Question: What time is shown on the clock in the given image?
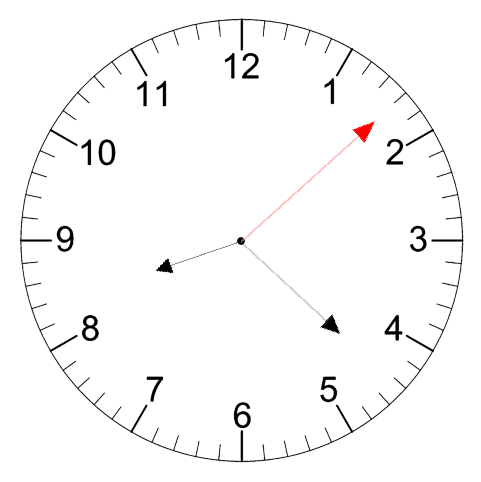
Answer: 08:22:08